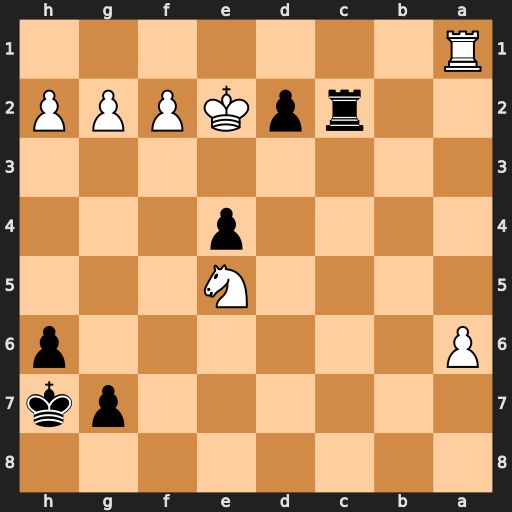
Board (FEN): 8/6pk/P6p/4N3/4p3/8/2rpKPPP/R7
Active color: b
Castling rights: -
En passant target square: -
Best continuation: Rc1 Kxd2 Rxa1